Question: I am using d3 for the first time to make a line chart and have it working pretty well. However, The line looks not anti-aliased (there are jagged edges) and the text doesn't look crisp.
I have the following styles of the line graphs:
'''
.axis path, .axis line {
fill: none;
stroke: #757575;
shape-rendering: crispEdges;
stroke-width: 2px;
}
.line {
fill: none;
stroke-width: 3px;
}
'''
Anything I am missing to make this look cleaner? Thanks.

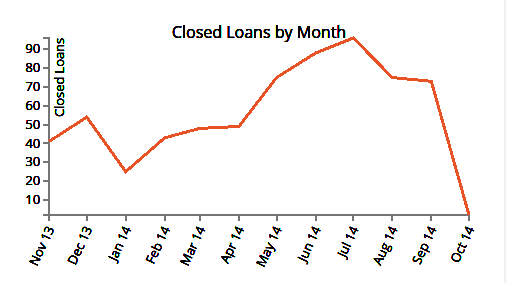
Answer: Thank you for your help - unfortunately the problem was in code that I didn't post. I had my display code in a loop, so for each point in the graph it was outputting another full graph. Confusingly, this led to the graph overlap, meaning the output didn't come in a deterministic way.